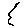
Label: hexagon